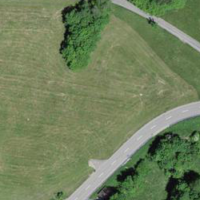
EUNIS habitat code: 24
Species observed at this site:
Cephalanthera longifolia